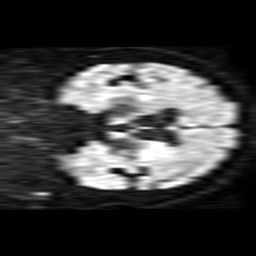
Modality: TRACE
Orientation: coronal
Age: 63
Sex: female
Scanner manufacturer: philips
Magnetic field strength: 1.5 T
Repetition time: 3.679 s
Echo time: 0.09411 s